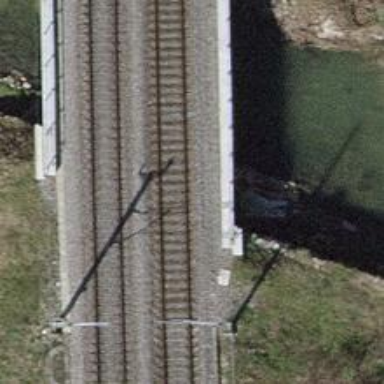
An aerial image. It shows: Bridge over electrified railway with contact lines.